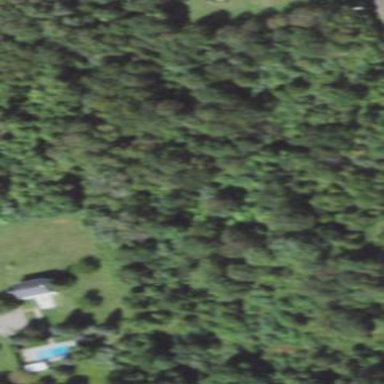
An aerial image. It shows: Forest area.